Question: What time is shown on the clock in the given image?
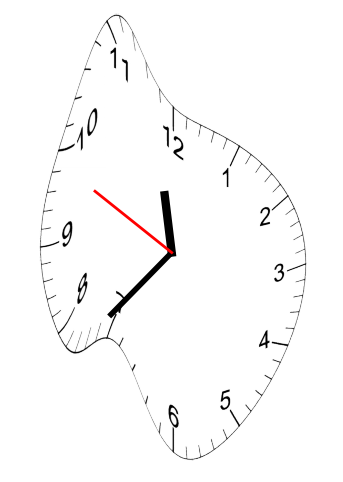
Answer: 11:36:49